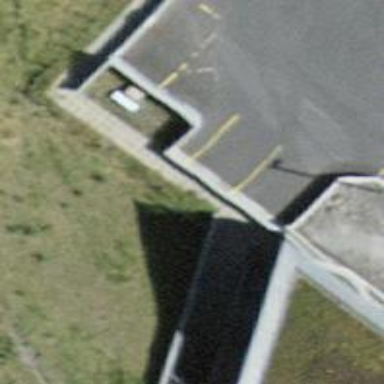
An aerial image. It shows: Wall barrier.